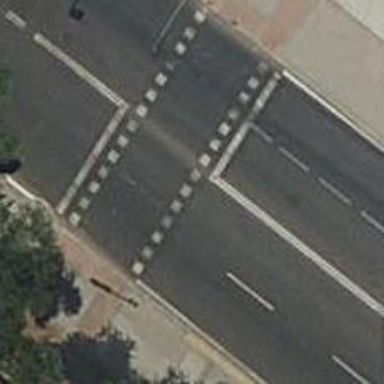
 there are traffic signals and zebra crossing."